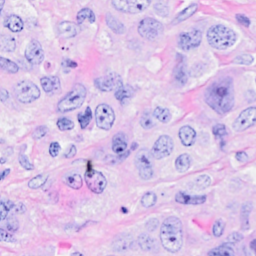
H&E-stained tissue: Breast